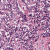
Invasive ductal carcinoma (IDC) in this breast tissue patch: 1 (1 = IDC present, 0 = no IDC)